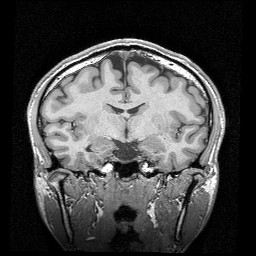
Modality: T1w
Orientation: sagittal